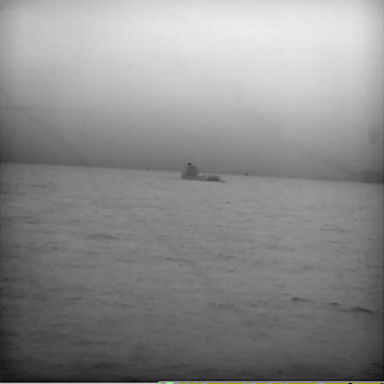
There is a liner in the infrared image.